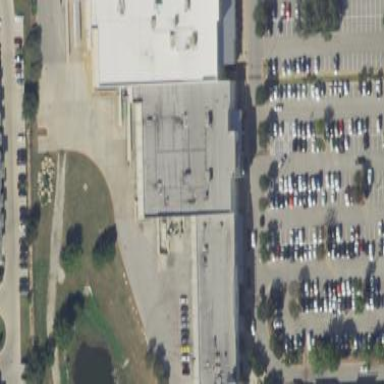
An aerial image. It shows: Retail building that houses department store.